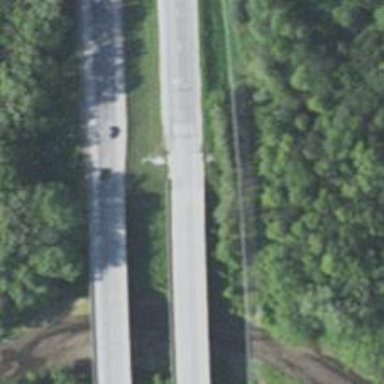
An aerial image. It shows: Bridge for trunk highway with expressway access.